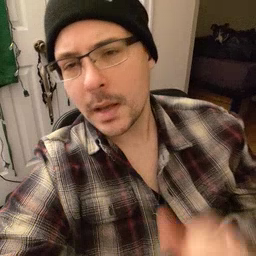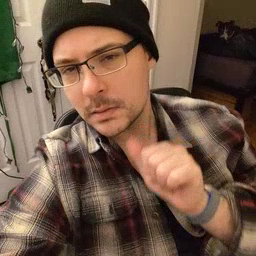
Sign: aunt